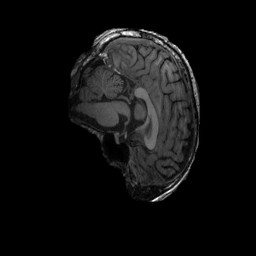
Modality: T1w
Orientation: sagittal
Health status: ill
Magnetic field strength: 3 T